Question: Is there a way to access to any controls like

those in a Excel sheet from C# (vsto add-in)?
In VBA you can access them without any troubly with a direct call like you do in a winform application. But in C# I didn't found any possibilities.
Thank you for helping
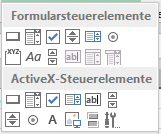
Answer: No there is no way, you need to use winforms controls in C#.
VBA controls can only be used in VBA.